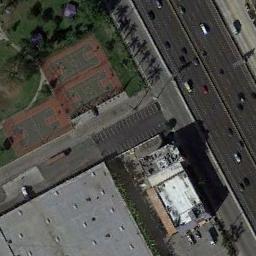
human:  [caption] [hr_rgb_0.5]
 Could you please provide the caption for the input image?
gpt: There are three basketball courts surrounded by many trees and buildings with a road pass by .

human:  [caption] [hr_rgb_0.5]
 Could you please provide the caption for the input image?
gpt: The basketball courts and the buildings are separated by a parking lot and road, With a two-way street beside .

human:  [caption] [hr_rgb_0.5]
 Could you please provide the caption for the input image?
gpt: Three basketball courts next to some roads while a parking lot and a building beside .

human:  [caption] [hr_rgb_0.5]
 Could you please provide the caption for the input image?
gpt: There are three small basketball courts .

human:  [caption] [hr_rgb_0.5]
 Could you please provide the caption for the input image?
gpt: Two roads are beside three basketball courts .